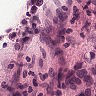
Metastatic tissue present: yes